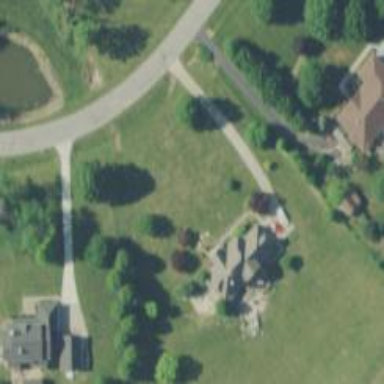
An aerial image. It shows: Driveway.